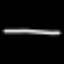
Label: line